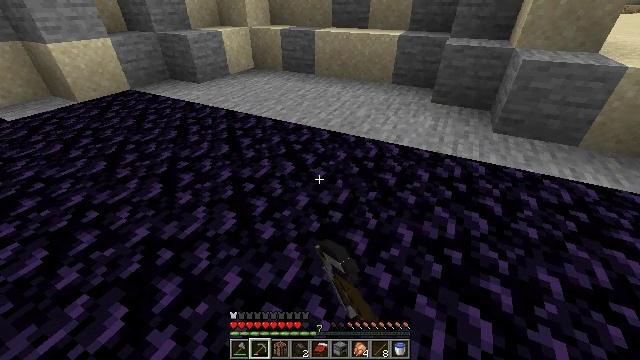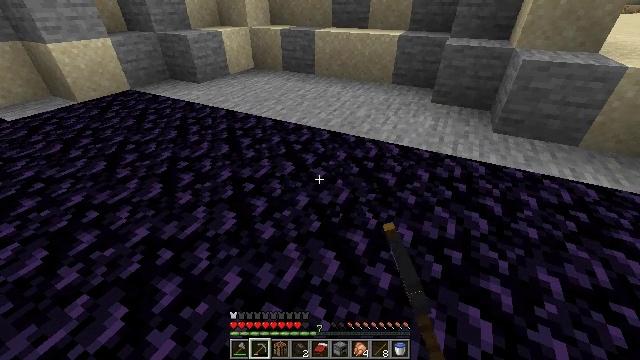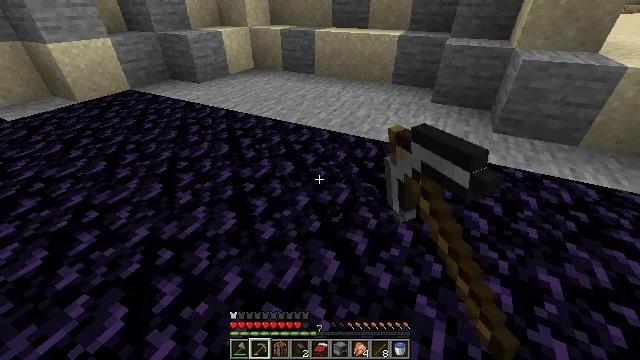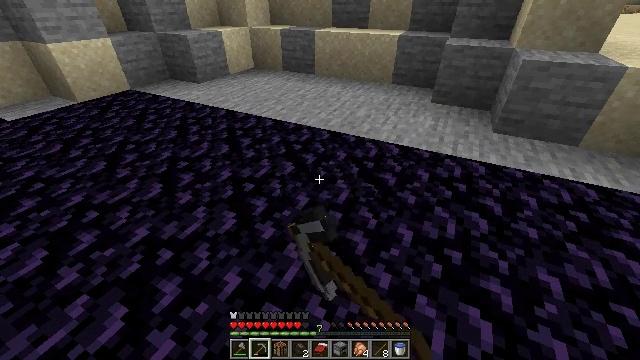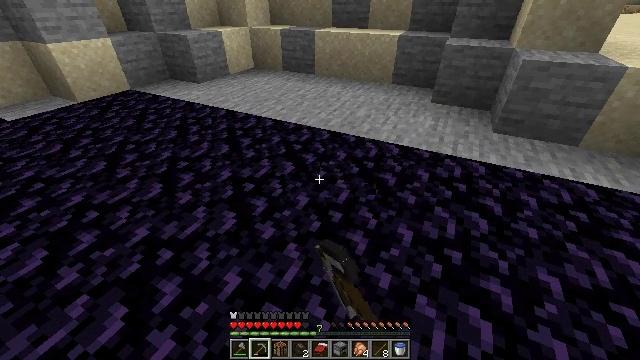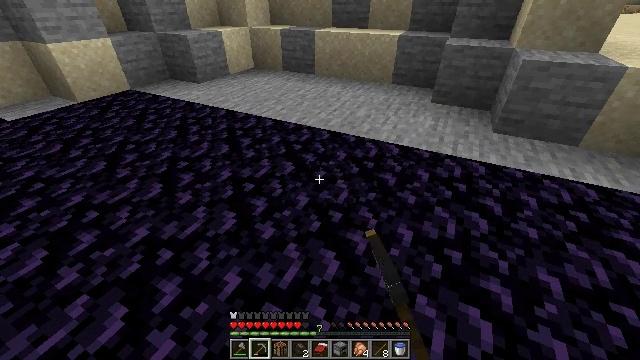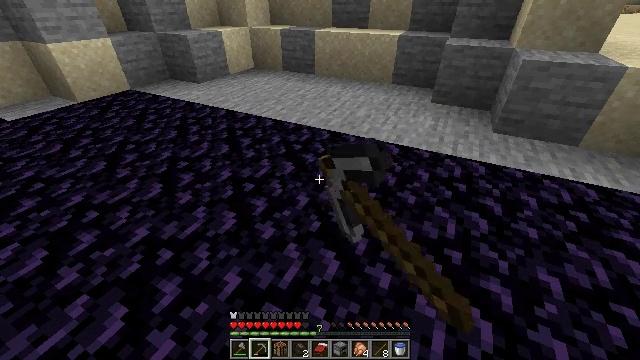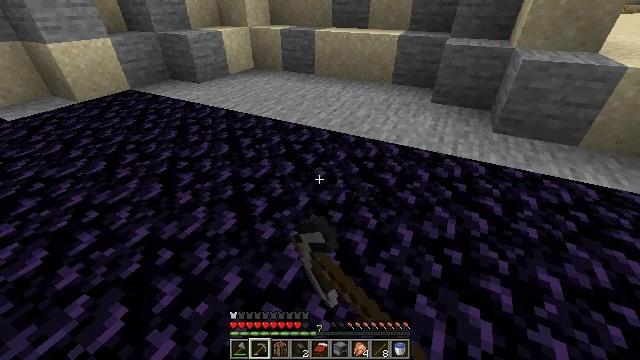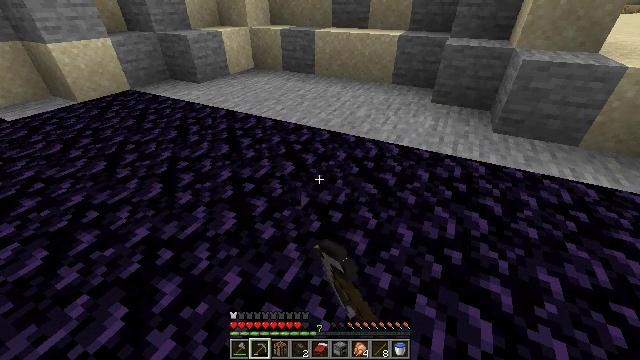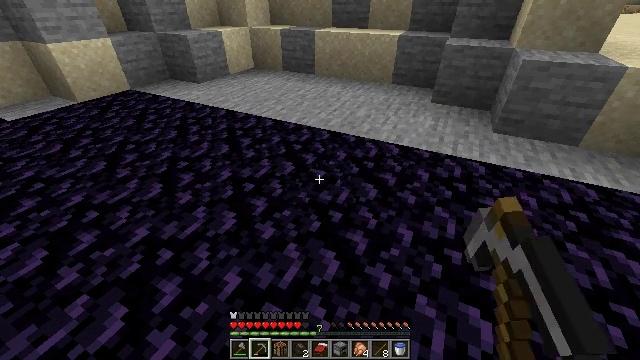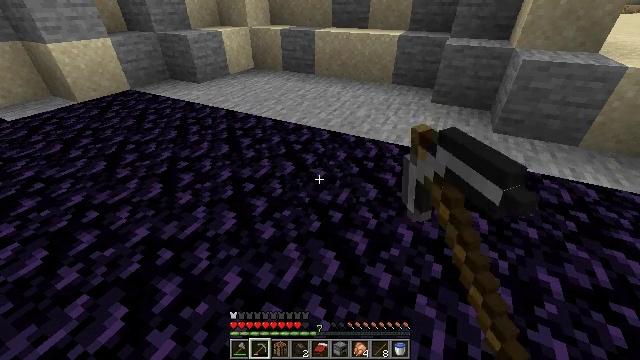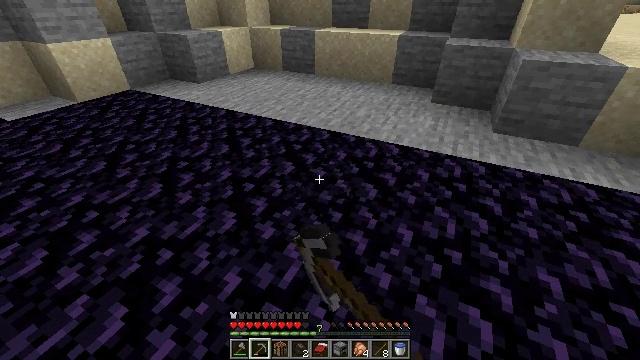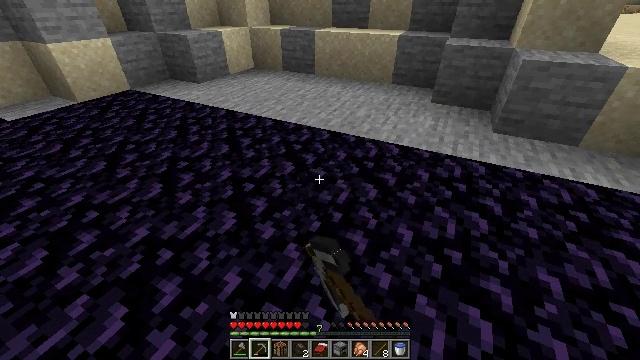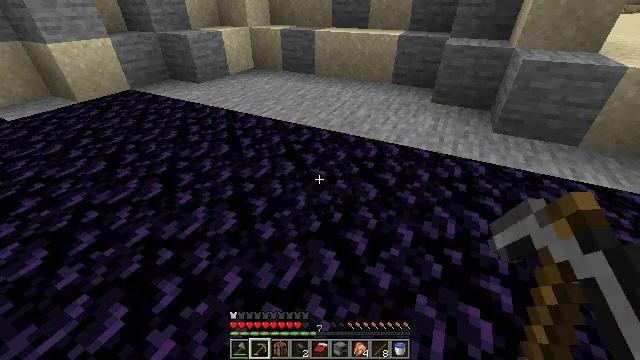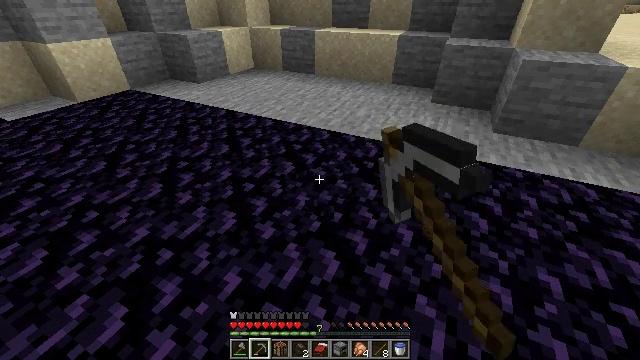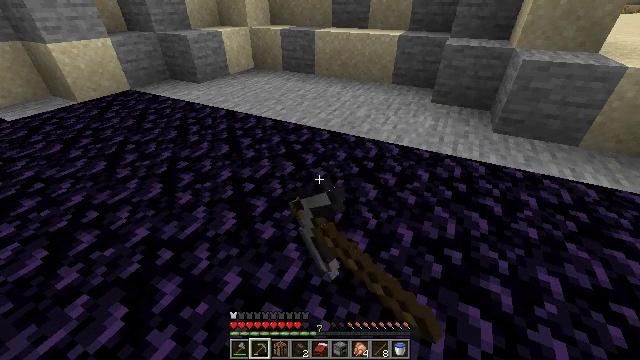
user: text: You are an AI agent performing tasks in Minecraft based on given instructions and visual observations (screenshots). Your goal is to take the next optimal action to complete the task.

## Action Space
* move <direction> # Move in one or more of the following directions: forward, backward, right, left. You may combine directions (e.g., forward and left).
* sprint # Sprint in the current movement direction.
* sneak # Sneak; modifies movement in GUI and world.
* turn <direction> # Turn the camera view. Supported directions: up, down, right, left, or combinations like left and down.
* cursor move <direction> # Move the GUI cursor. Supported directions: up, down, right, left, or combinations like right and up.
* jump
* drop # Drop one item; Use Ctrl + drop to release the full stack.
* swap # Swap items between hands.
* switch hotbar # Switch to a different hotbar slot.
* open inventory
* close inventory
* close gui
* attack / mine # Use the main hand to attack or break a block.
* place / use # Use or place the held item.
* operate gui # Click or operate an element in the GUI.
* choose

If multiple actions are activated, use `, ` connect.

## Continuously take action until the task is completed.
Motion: motion action
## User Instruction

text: Remove a rose bush from the inventory.
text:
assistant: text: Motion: attack / mine
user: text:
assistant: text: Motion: attack / mine
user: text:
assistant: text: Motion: attack / mine
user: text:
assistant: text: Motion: attack / mine
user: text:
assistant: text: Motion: attack / mine
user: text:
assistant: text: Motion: attack / mine
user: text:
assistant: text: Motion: attack / mine
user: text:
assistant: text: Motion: attack / mine
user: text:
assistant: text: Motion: attack / mine
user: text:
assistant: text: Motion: attack / mine
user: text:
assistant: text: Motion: attack / mine
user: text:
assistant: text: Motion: attack / mine
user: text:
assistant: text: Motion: attack / mine
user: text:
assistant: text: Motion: attack / mine
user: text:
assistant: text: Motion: attack / mine
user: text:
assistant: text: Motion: attack / mine
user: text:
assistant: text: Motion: attack / mine
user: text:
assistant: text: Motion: attack / mine
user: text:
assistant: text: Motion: attack / mine
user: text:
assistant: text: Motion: attack / mine
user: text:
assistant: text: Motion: attack / mine
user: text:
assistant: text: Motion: attack / mine
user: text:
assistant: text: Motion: attack / mine
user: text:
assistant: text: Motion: attack / mine
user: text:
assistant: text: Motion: attack / mine
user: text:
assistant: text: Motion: attack / mine
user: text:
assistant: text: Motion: attack / mine
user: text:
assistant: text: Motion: attack / mine
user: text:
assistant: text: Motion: attack / mine
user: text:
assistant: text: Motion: attack / mine